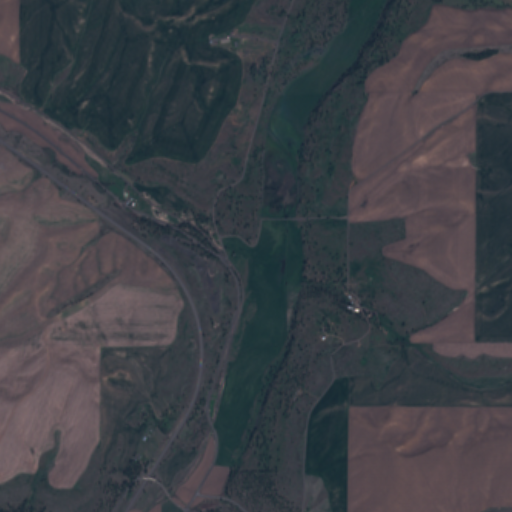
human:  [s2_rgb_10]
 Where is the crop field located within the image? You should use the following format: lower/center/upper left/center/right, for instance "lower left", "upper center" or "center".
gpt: The crop field is located in the lower left of the image.
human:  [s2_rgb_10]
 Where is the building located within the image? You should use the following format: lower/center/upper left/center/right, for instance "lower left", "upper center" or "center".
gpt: The building is located in the lower left of the image.
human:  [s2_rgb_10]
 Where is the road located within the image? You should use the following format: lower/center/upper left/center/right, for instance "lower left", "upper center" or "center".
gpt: There is no road in the image.